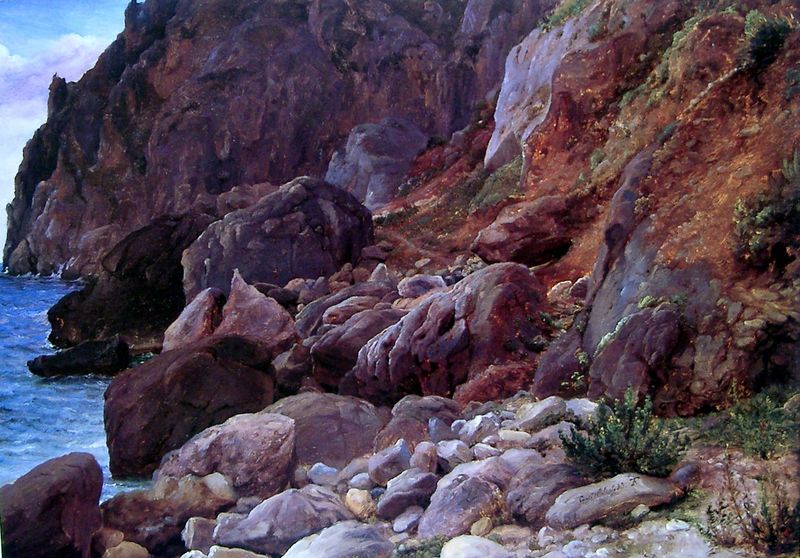
Titel: Studie der Felsen auf Capri
Künstler: Thomas Fearnley
Standort: Oslo
Institution: Nasjonalgalleriet
Schlagwörter: berg, blau, dunkel, felsen, gemälde, gestein, himmel, laub, meer, schatten, wasser, weiß, wolken, bäume, grün, landschaft, ocker, sand, see, ufer, ausschnitt, braun, grau, hell, licht, orange, schwarz, gras, rot, weg, wolke, beige, malerei, stein, steine, bild, signatur, öl, erde, gräser, natur, strauch, busch, büsche, gebüsch, gewässer, sonne, sträucher, boden, land, realismus, pflanze, pflanzen, bewegt, gischt, kieselsteine, klar, küste, strand, welle, wellen, italien, naturalismus, abhang, hart, schotter, berge, fels, gebirge, hang, klippen, steilhang, formen, violett, geröll, steil, rauh, seine, romantik, brandung, glanz, lavendel, bucht, klippe, ozean, steilküste, fotorealismus, kiesel, form, gewächse, unkraut, felsbrocken, gesträuch, kraut, umbra, felsenküste, zerklüftet, bewuchs, lasierend, orage, alr, böcklin, arnold, vioeltt, felsenrücken, natursilhouette, oozean, fensen